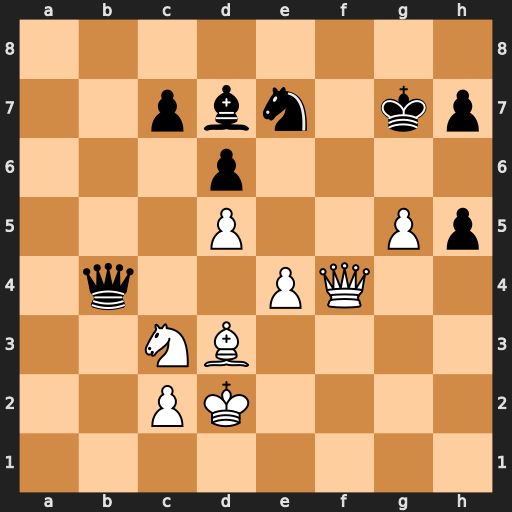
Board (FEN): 8/2pbn1kp/3p4/3P2Pp/1q2PQ2/2NB4/2PK4/8
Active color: w
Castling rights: -
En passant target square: -
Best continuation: Qf6+ Kg8 Qxe7